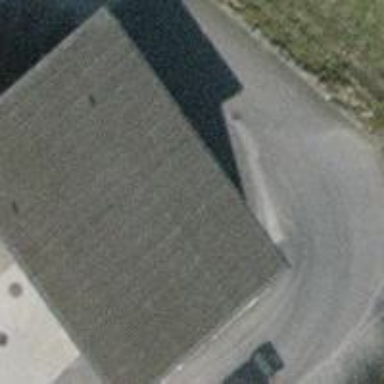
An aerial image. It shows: Skillion-roofed building.